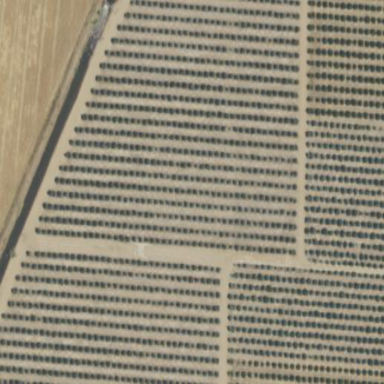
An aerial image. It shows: Orange orchard with rows of orange trees.